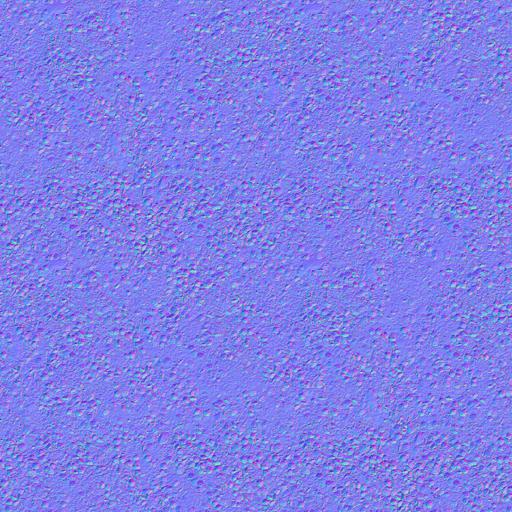
gravel pebbles rocks stones